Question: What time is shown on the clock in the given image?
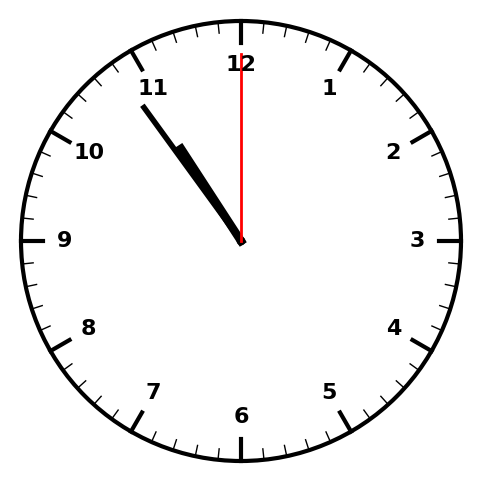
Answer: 10:54:00